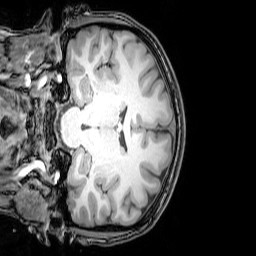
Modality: T1w
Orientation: coronal
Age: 21
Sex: female
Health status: healthy
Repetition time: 0.081 s
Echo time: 0.037 s